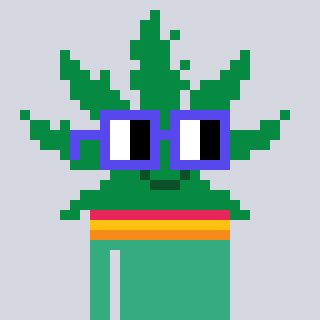
a pixel art character with square blue glasses, a weed-shaped head and a teal-colored body on a cool background